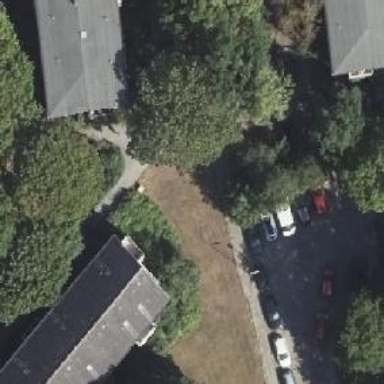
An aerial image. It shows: Sidewalk.